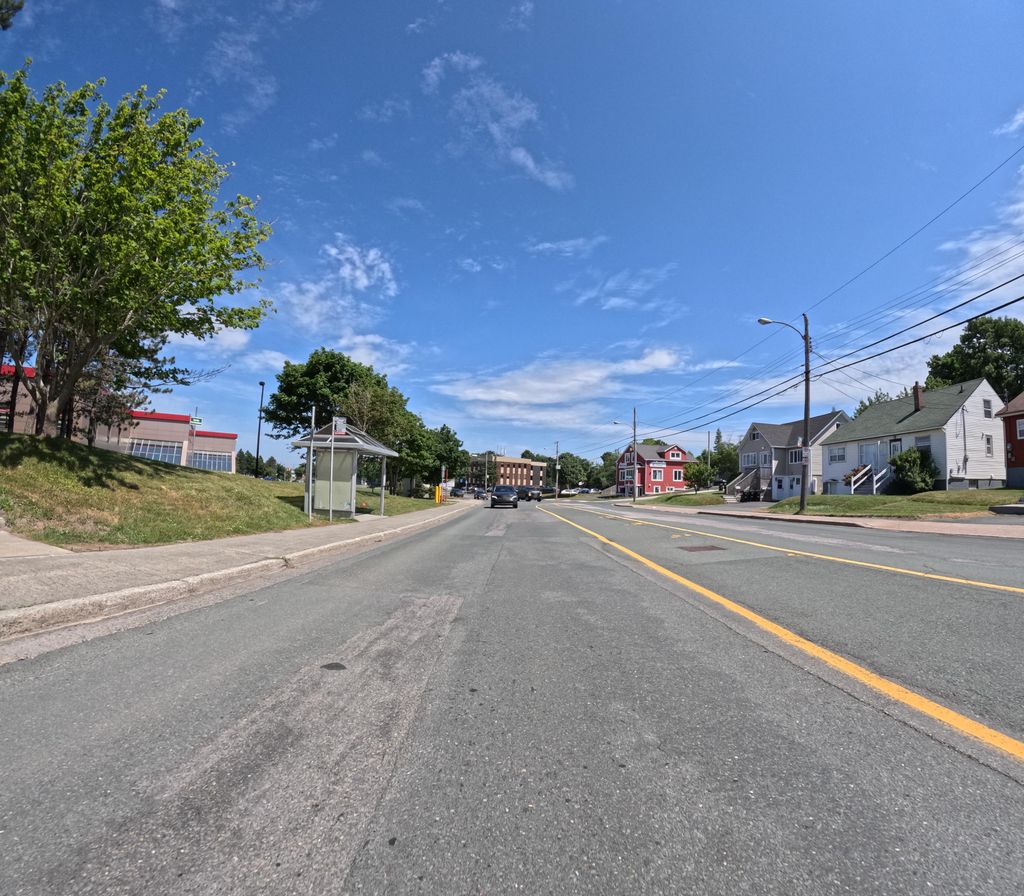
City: st_johns